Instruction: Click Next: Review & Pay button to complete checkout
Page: extras
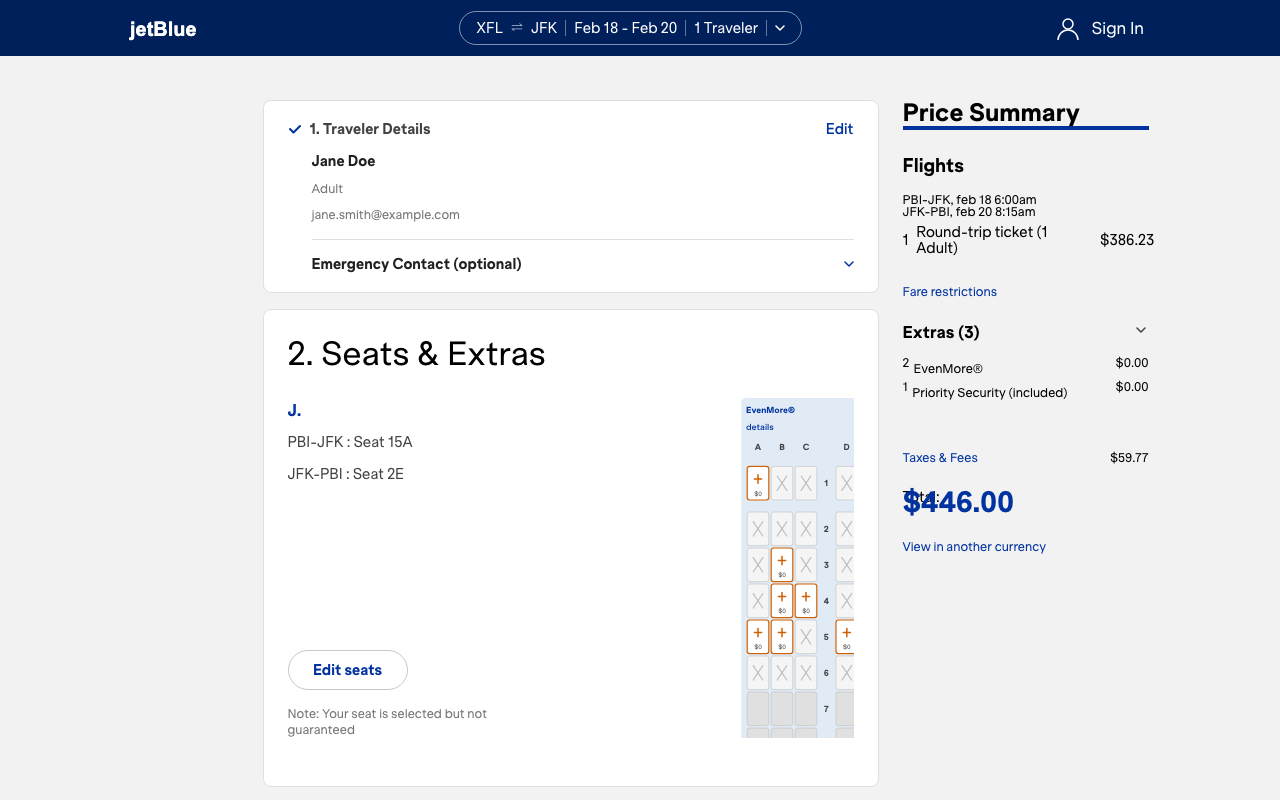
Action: click